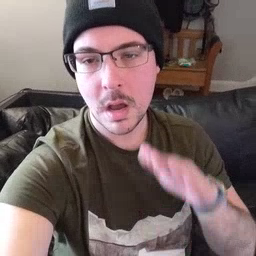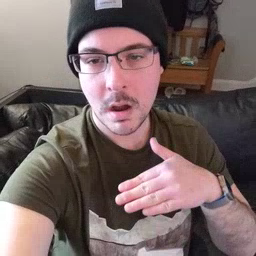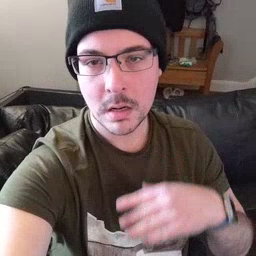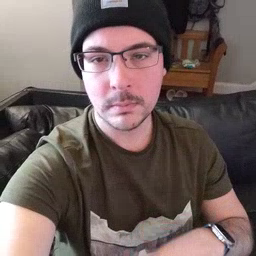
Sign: on